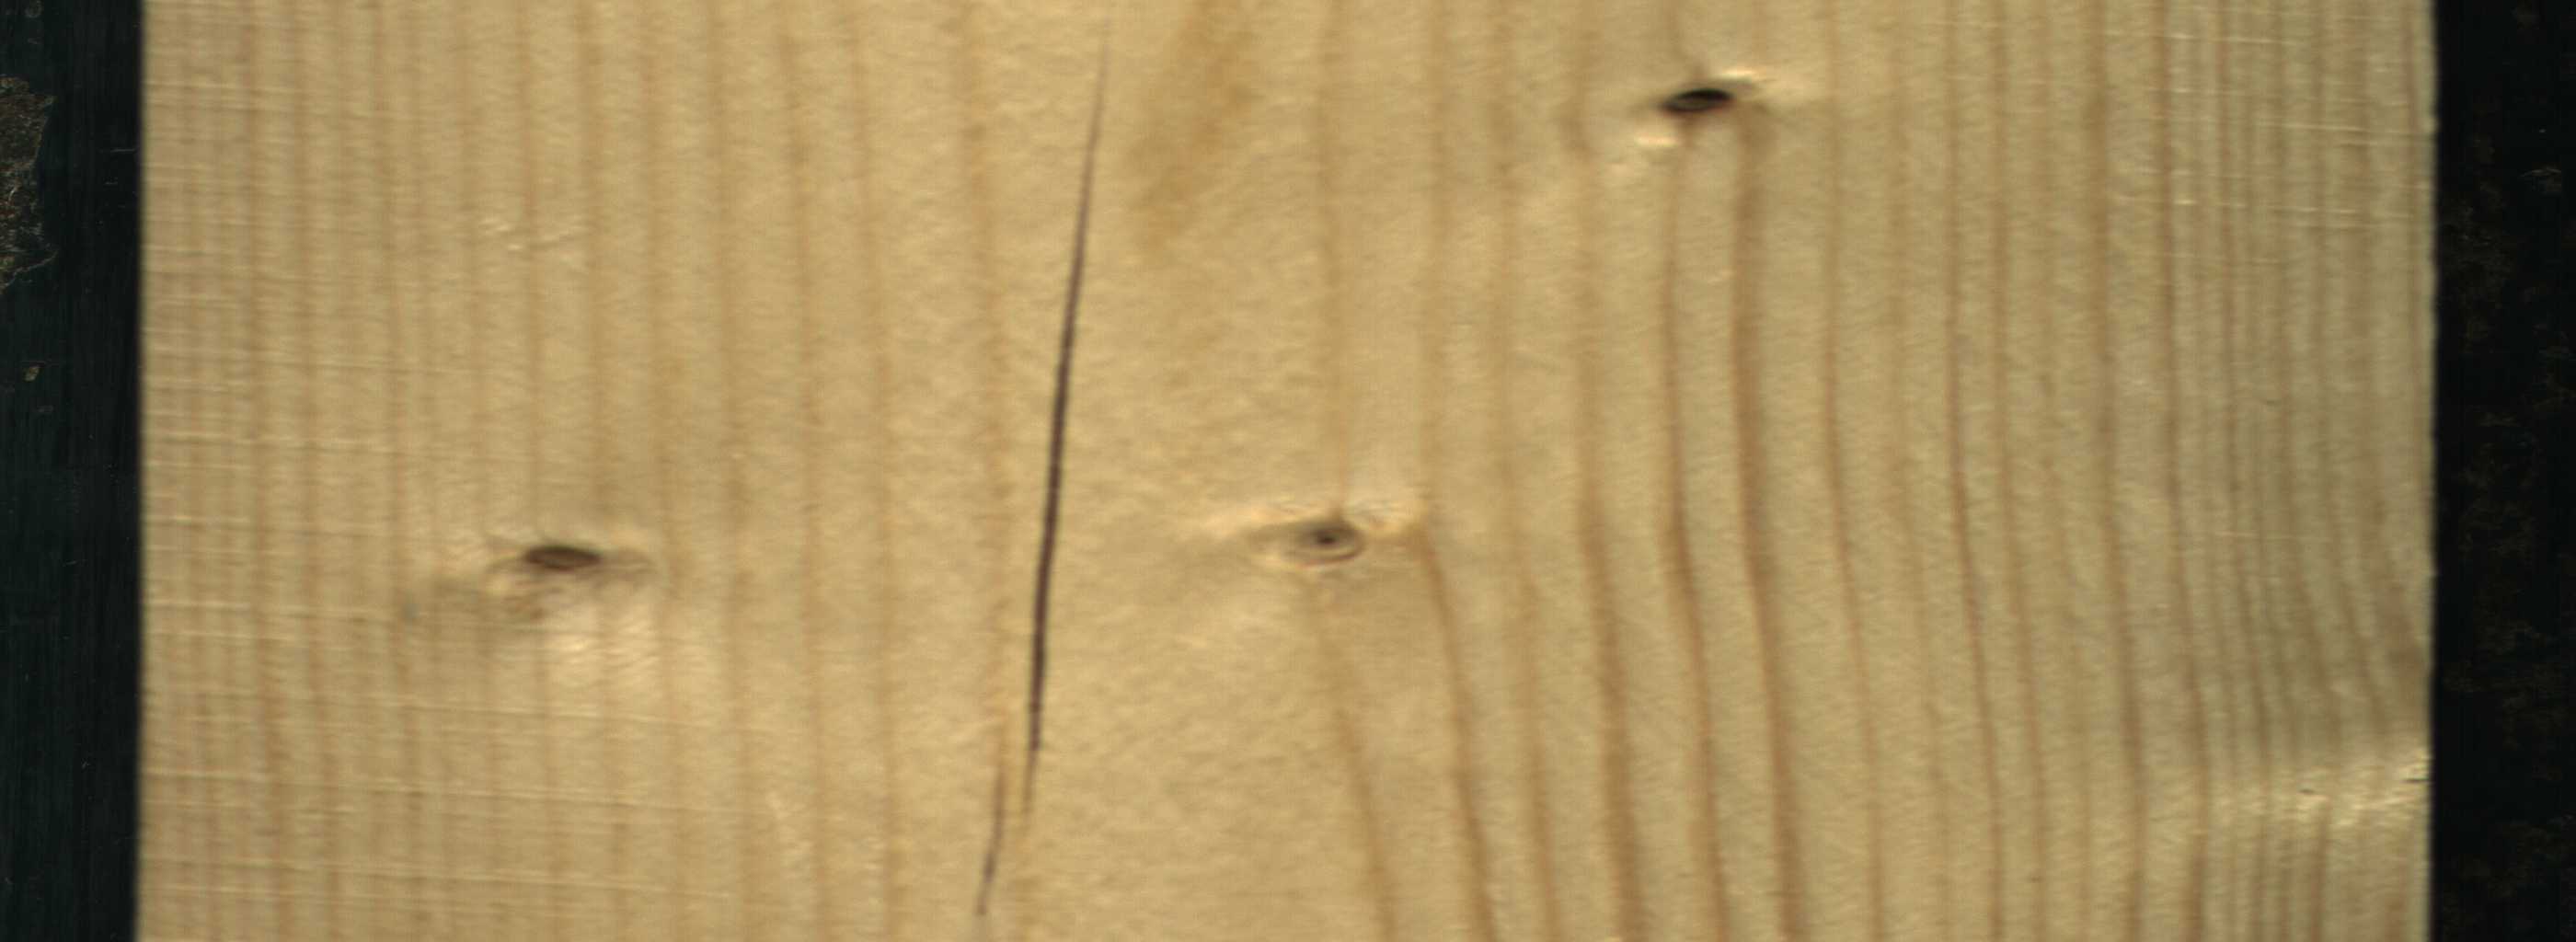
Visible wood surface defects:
Crack
Dead_Knot
Live_Knot
Live_Knot